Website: walmart
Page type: payment
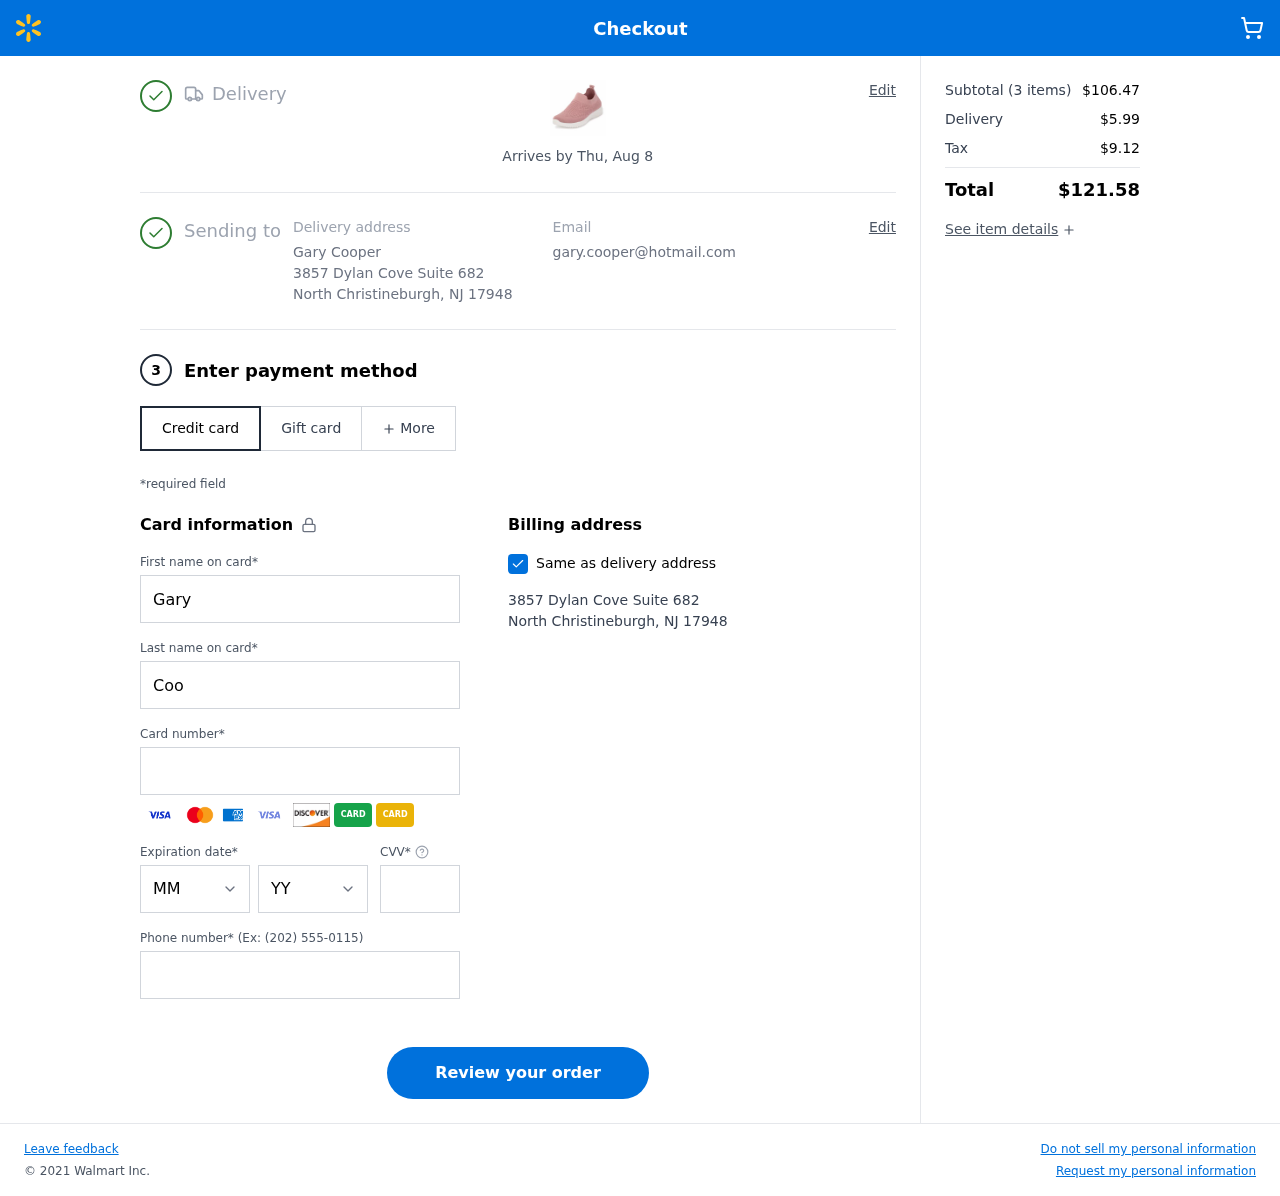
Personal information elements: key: PII_CARD_CVV
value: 532
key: PII_CARD_EXPIRY_MONTH
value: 02
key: PII_CARD_EXPIRY_YEAR
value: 29
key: PII_CARD_NUMBER
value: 6594 4939 9862 1508
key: PII_CITY
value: North Christineburgh
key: PII_EMAIL
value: gary.cooper@hotmail.com
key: PII_FIRSTNAME
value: Gary
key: PII_FULLNAME
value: Gary Cooper
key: PII_LASTNAME
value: Cooper
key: PII_PHONE
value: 3274118930
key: PII_POSTCODE
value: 17948
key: PII_STATE_ABBR
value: NJ
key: PII_STREET
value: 3857 Dylan Cove Suite 682
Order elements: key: ORDER_DELIVERY_DATE
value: Arrives by Thu, Aug 8
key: ORDER_NUM_ITEMS
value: (3 items)
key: ORDER_SUBTOTAL
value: $106.47
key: ORDER_SHIPPING_COST
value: $5.99
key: ORDER_TAX
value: $9.12
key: ORDER_TOTAL
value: $121.58